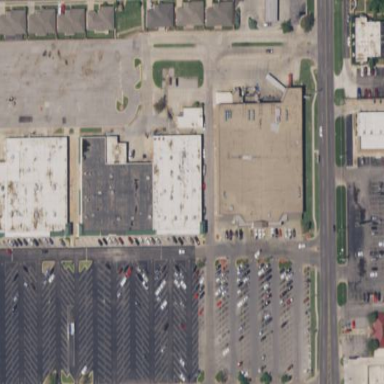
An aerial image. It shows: Flat-roofed mall building.